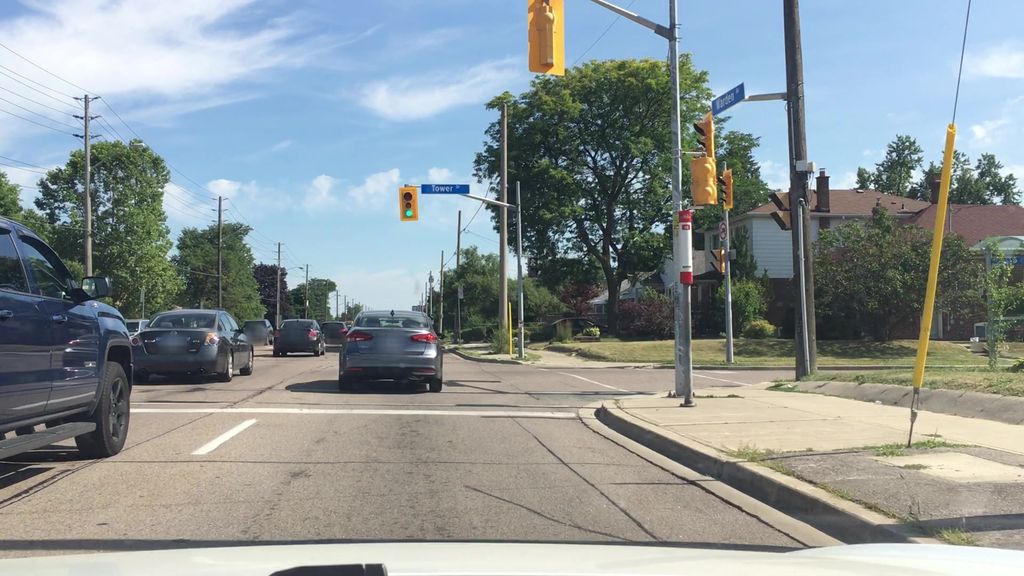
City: toronto